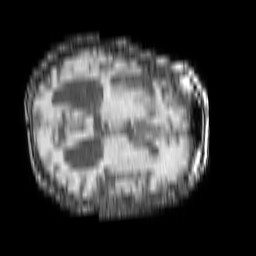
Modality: T1w
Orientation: axial
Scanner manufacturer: philips
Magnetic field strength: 1.5 T
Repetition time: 0.1886 s
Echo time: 0.001885 s